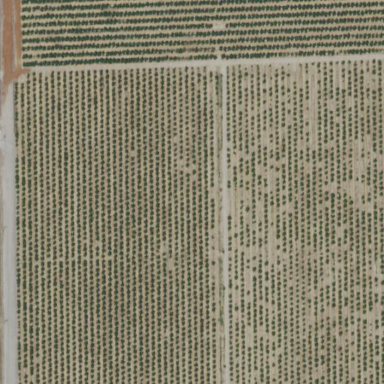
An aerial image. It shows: Orchard.